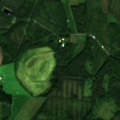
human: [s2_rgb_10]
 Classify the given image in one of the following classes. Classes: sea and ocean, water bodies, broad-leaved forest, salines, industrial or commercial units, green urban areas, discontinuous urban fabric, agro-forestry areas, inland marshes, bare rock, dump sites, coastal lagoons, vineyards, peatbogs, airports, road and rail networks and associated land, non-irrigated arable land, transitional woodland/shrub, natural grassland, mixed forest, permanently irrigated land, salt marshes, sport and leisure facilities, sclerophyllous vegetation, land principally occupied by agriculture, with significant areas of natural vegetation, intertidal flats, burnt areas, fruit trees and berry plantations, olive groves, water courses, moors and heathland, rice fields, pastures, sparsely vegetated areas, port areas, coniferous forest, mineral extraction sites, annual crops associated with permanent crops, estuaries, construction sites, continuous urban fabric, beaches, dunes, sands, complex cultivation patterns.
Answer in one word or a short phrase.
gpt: land principally occupied by agriculture, with significant areas of natural vegetation, mixed forest, transitional woodland/shrub